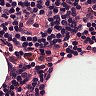
Metastatic tissue present: no